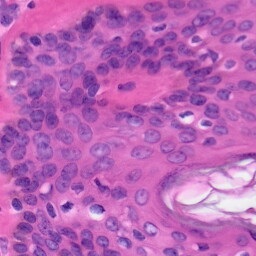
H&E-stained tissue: Skin